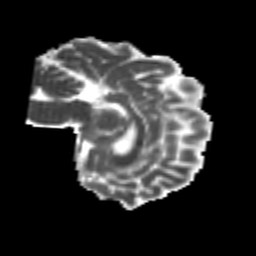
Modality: MD
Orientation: sagittal
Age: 24
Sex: female
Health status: healthy
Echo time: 0.074 s